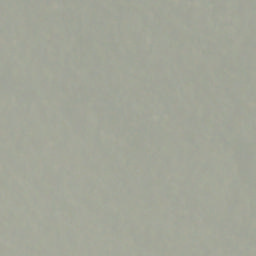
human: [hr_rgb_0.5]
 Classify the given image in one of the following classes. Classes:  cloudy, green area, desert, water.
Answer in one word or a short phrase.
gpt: cloudy